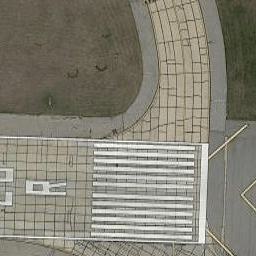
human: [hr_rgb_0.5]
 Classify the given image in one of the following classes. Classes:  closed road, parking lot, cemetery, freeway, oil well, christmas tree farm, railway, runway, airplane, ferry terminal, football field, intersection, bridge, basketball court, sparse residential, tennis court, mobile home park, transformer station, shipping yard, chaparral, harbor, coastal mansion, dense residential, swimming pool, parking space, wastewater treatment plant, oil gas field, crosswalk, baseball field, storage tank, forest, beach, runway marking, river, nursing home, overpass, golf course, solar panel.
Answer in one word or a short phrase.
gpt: runway